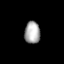
Tissue: lung
Cell type: Endothelial cells
Senescence score: 0.5409
Nuclear area (px): 343
Mean DAPI intensity: 166.569